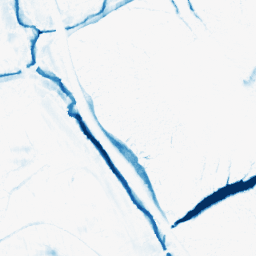
Category: morphological
Decomposition family: morphological_ellipse
Decomposition parameters: operation: closing
width: 20
height: 10
Upsampling method: bicubic
Upsampling parameters: scale: 8
Upsampling scale: 8